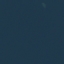
Label: SeaLake